Interaction volume radius: 5 \u00c5
Interaction volume height: 25 \u00c5
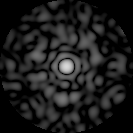
Disorder parameter: 0.8497